This plot shows a bearing's acceleration signal over time (raw waveform). What is the most likely bearing condition (normal, inner_race, outer_race, ball)?
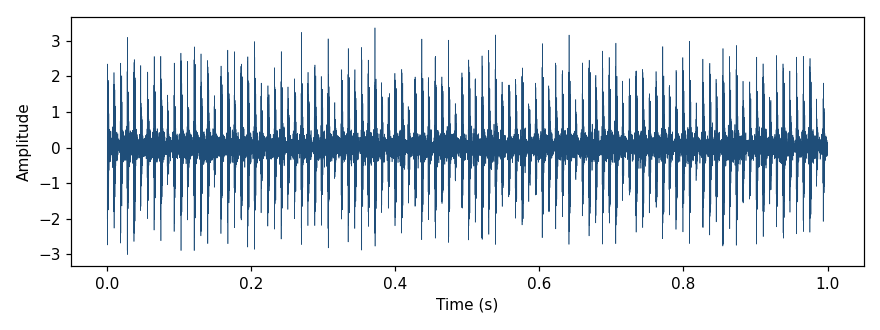
Answer: outer_race